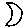
Label: moon